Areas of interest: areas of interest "Shaoxing City Shangyu People's Hospital Emergency Department"
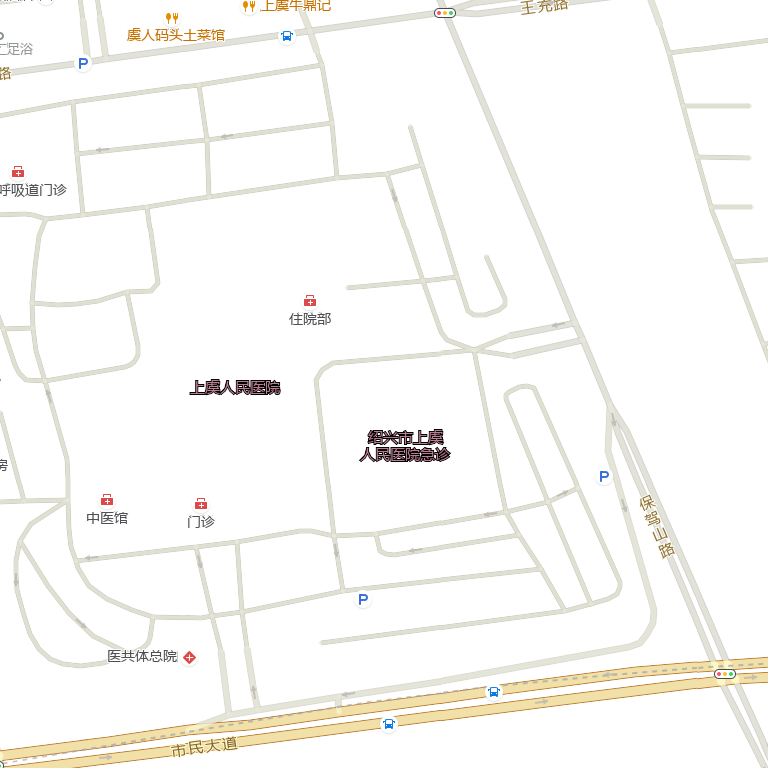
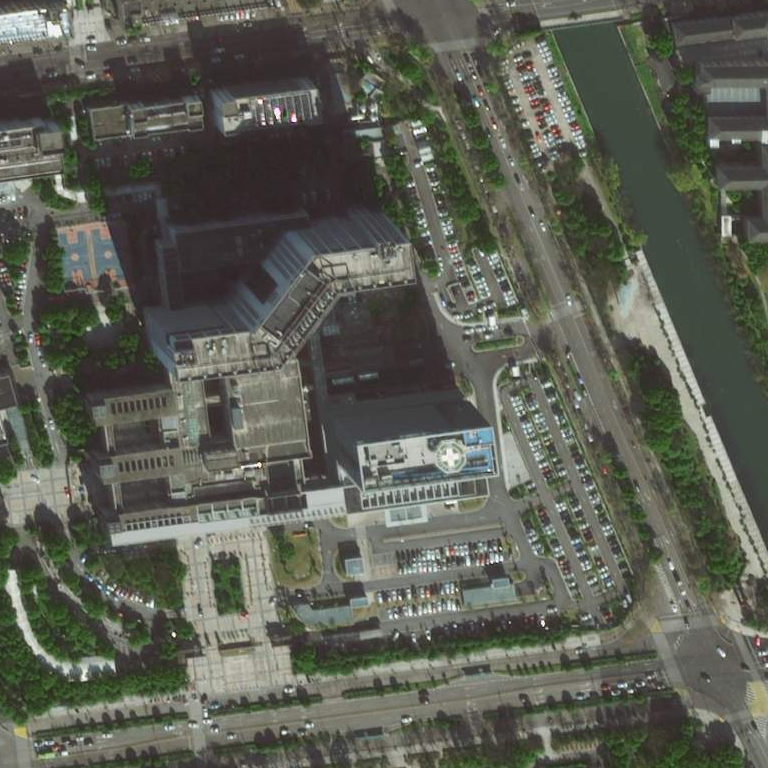